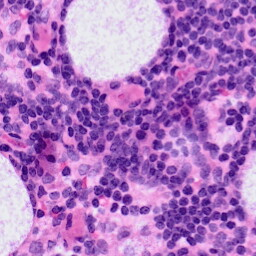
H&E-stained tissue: LymphNode